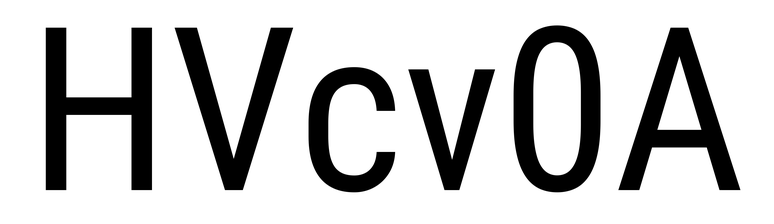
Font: Roboto_Condensed_Regular